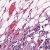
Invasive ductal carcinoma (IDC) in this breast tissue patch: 1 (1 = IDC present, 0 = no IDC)